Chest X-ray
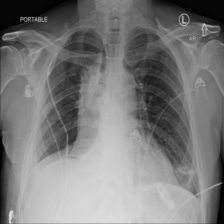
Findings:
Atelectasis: positive
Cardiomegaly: negative
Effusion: negative
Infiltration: negative
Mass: negative
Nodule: negative
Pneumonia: negative
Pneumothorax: negative
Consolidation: negative
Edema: negative
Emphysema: negative
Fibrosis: negative
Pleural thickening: negative
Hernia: negative